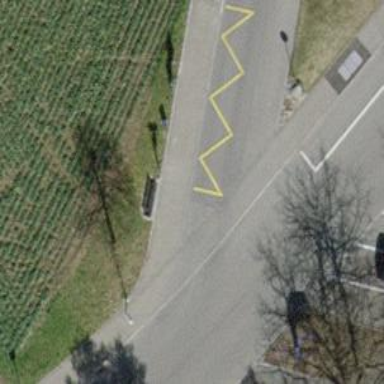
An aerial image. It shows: Bus stop with platform for public transport.